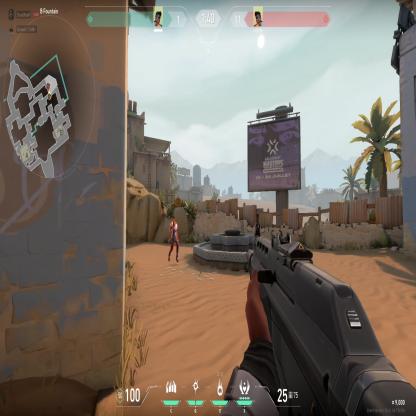
Label: enemy